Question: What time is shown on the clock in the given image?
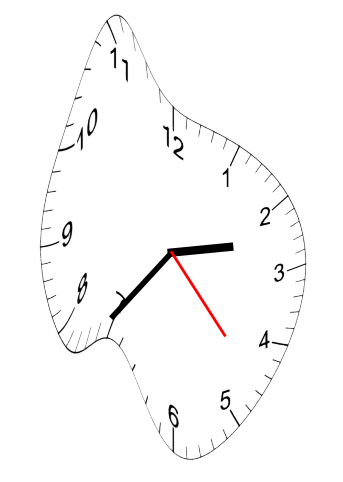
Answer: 02:36:23